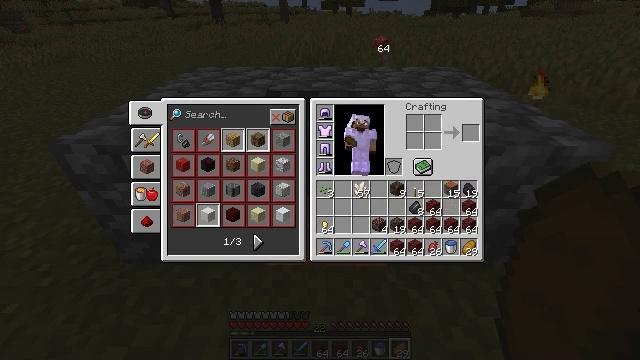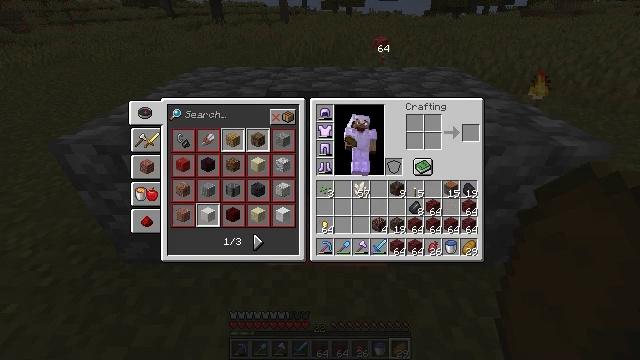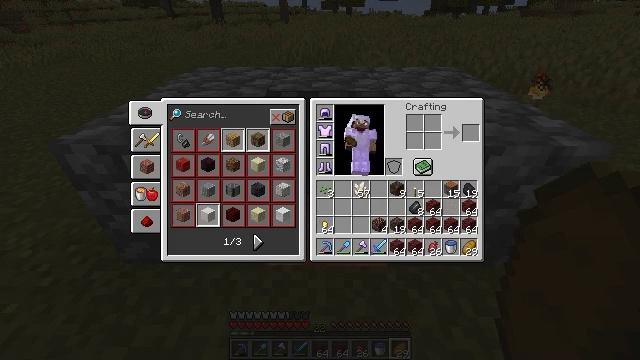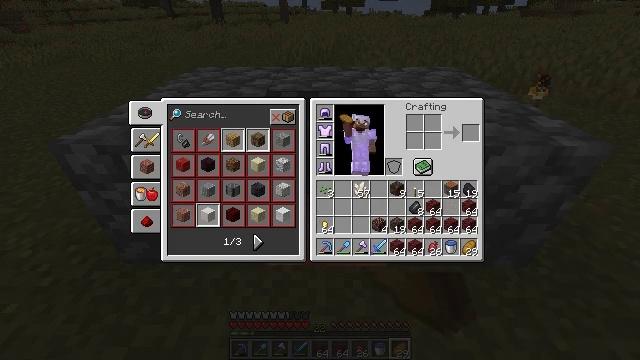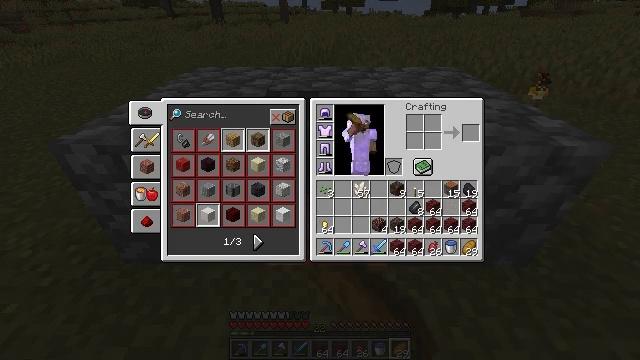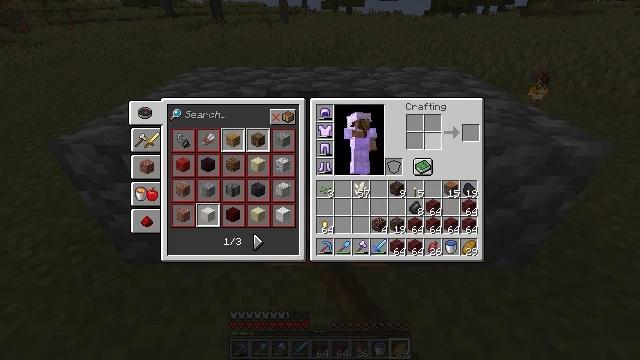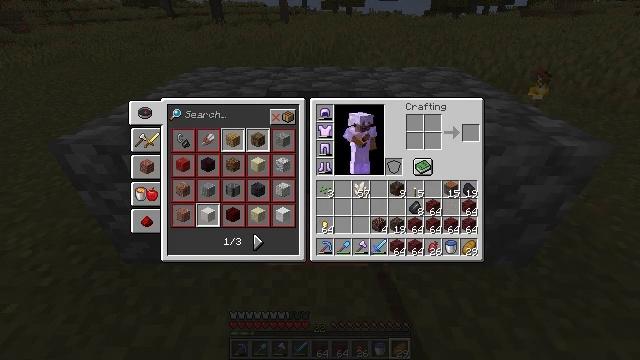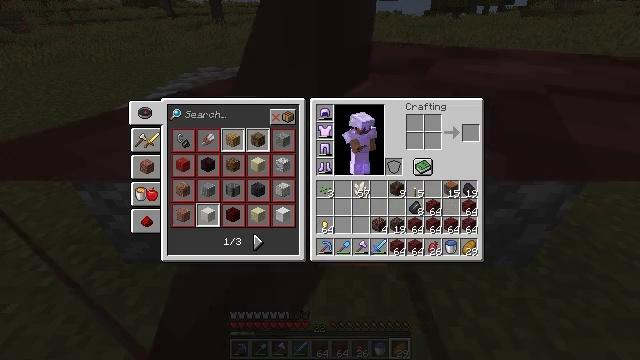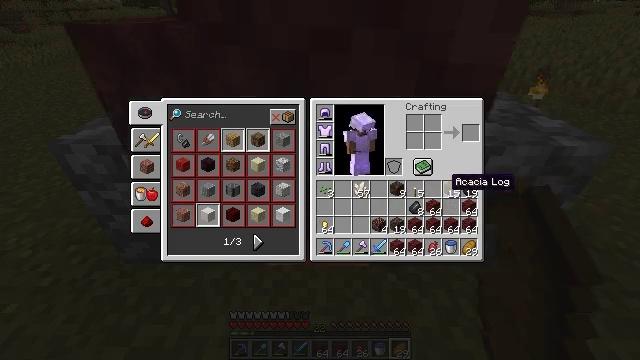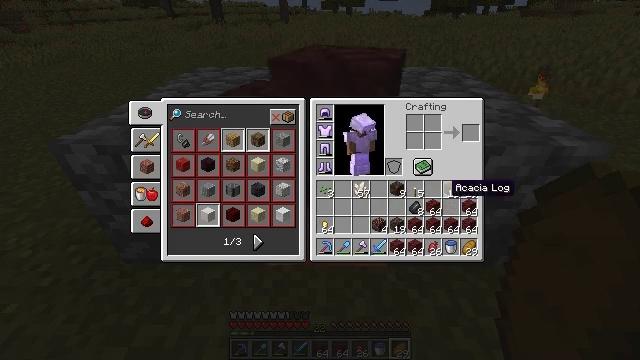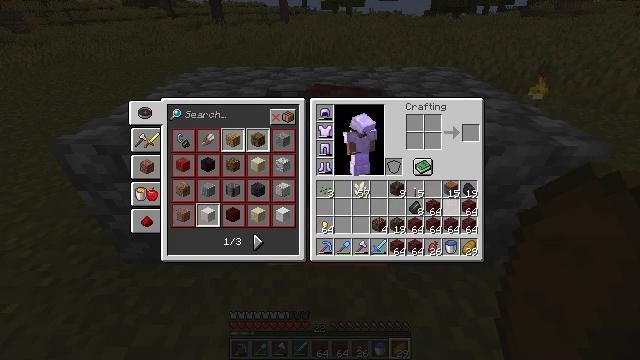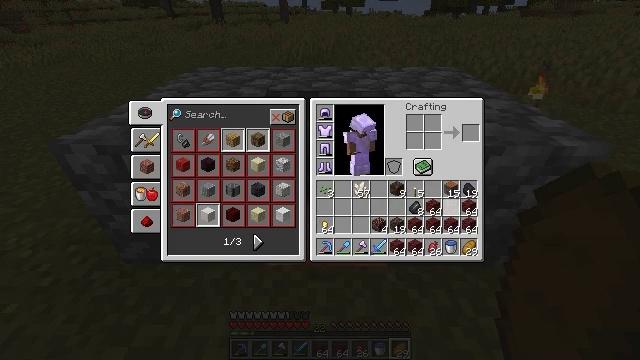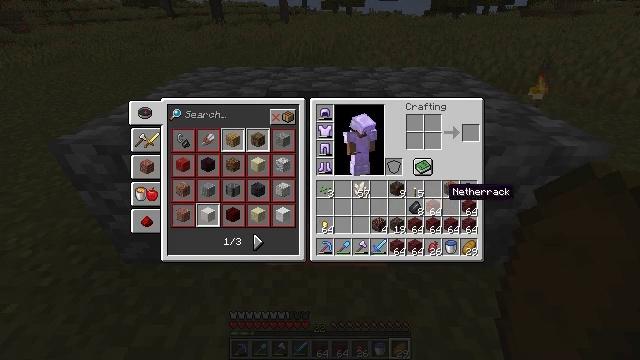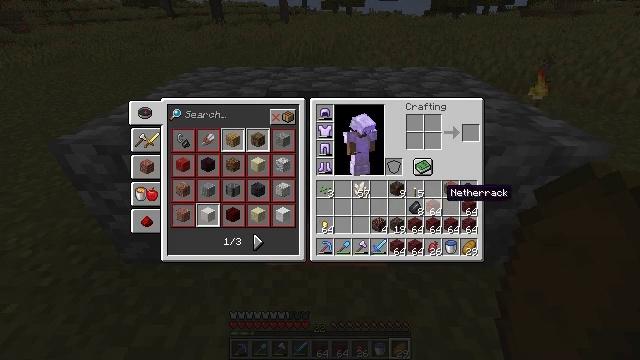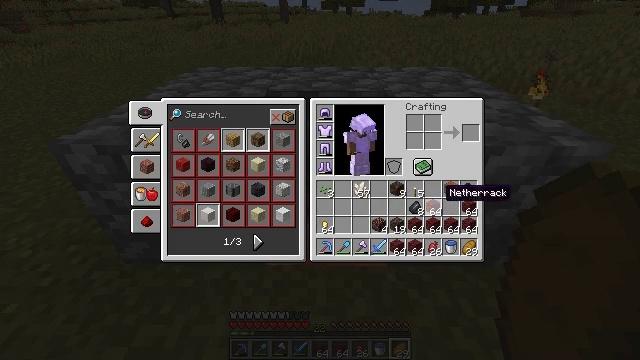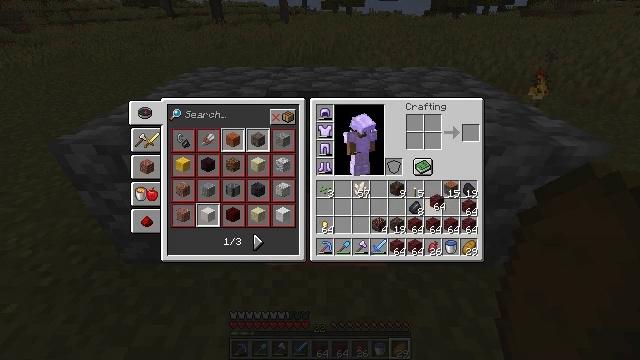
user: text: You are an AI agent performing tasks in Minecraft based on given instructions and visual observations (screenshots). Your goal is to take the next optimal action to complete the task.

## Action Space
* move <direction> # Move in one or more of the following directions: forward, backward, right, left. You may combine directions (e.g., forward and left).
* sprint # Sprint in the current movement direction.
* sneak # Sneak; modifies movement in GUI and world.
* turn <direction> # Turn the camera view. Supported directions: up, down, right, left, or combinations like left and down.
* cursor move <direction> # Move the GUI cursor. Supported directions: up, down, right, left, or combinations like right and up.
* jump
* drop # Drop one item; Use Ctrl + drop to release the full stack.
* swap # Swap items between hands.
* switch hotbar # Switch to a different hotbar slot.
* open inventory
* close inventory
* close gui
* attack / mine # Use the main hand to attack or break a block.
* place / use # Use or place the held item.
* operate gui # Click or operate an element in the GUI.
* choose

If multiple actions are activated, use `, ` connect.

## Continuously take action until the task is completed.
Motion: motion action
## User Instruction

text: Drop a netherrack.
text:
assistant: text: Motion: operate gui
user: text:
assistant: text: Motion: no_op
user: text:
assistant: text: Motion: cursor move right and down
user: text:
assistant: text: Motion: cursor move right and down
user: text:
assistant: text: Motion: cursor move right and down
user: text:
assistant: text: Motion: cursor move right and down
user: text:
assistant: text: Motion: cursor move down
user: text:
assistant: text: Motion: cursor move down
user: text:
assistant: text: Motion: no_op
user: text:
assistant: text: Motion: no_op
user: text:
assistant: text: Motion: no_op
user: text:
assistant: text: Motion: no_op
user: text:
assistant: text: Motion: no_op
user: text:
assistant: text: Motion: no_op
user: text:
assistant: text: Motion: operate gui
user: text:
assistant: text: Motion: operate gui
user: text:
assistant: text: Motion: operate gui
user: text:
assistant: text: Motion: cursor move left and up
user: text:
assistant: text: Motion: cursor move left and up
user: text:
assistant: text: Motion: cursor move left and up
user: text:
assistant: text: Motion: cursor move left and up
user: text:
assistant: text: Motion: cursor move up
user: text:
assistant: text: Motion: no_op
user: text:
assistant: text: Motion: operate gui
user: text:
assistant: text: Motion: operate gui
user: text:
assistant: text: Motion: operate gui
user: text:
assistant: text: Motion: operate gui
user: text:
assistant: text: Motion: cursor move right and down
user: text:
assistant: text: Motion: cursor move right and down
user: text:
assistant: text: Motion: cursor move right and down